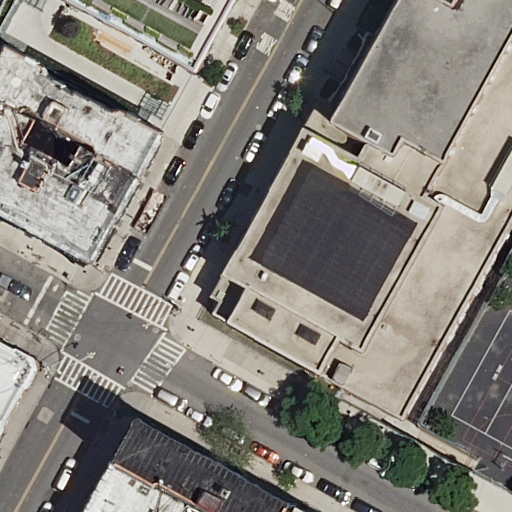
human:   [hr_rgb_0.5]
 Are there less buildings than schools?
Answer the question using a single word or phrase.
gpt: no

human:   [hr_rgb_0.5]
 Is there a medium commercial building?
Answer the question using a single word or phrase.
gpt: no

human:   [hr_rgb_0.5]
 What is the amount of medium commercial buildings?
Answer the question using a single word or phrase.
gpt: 0

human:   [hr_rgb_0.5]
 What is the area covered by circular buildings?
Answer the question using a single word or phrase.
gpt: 0m2

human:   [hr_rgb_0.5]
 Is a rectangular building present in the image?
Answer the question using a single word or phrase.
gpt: yes

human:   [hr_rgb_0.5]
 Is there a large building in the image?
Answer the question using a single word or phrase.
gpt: yes

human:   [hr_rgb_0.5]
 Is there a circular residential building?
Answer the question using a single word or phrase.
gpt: no

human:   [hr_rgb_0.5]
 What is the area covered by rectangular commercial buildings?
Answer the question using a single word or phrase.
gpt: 0m2

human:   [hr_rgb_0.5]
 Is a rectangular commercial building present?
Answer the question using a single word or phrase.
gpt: no

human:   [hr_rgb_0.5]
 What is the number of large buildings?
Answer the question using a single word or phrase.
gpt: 1

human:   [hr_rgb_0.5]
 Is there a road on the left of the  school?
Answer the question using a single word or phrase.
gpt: yes

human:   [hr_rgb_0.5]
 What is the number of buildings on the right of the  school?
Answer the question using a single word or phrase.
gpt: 0

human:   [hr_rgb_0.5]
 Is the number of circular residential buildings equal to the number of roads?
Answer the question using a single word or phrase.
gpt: no

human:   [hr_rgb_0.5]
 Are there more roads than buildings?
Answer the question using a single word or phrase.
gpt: no

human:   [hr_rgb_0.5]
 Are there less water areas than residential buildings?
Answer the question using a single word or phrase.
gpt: yes

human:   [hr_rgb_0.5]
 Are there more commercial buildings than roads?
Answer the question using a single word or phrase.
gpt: no

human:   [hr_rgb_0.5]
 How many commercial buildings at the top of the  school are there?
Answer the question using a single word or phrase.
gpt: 0

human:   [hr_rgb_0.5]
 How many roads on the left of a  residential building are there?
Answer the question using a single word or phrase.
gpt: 1

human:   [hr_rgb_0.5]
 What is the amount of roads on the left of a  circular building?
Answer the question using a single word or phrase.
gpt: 0

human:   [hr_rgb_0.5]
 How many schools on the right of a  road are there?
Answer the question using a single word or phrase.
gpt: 1

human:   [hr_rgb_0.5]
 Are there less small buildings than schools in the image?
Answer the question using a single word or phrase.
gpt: no

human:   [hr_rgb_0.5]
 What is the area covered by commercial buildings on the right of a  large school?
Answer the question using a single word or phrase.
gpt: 0m2

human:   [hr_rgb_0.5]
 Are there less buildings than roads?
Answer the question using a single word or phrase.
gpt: no

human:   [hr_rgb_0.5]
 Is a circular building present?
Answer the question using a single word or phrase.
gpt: no

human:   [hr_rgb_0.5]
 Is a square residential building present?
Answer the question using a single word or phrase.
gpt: no

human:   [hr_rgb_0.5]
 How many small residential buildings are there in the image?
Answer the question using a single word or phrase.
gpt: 4

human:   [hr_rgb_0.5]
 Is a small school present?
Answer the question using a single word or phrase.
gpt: no

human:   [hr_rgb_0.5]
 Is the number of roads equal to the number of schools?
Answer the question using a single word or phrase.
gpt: no

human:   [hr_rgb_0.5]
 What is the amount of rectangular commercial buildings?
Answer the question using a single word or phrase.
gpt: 0

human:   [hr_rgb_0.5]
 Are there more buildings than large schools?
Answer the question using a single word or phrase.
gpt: yes

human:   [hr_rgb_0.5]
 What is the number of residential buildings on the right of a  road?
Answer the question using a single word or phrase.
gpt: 1

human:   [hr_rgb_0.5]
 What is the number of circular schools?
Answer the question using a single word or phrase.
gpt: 0

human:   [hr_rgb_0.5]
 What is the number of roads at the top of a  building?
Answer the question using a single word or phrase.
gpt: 0

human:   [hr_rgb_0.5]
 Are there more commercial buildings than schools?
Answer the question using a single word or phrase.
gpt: no

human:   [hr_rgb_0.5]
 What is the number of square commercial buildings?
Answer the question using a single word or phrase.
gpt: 0

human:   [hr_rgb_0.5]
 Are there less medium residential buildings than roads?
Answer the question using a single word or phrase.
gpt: no